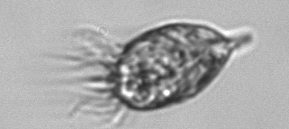
Label: Strombidium_morphotype1